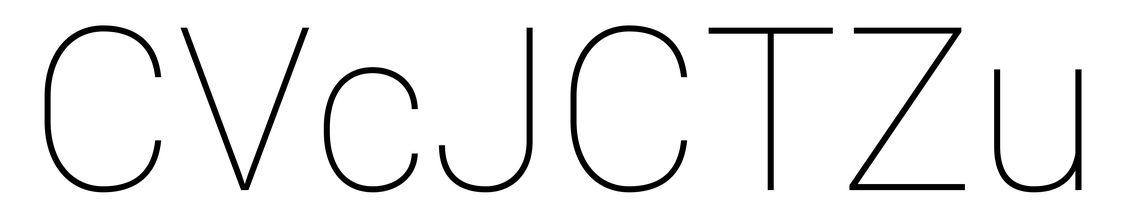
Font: Roboto_Thin